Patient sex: M
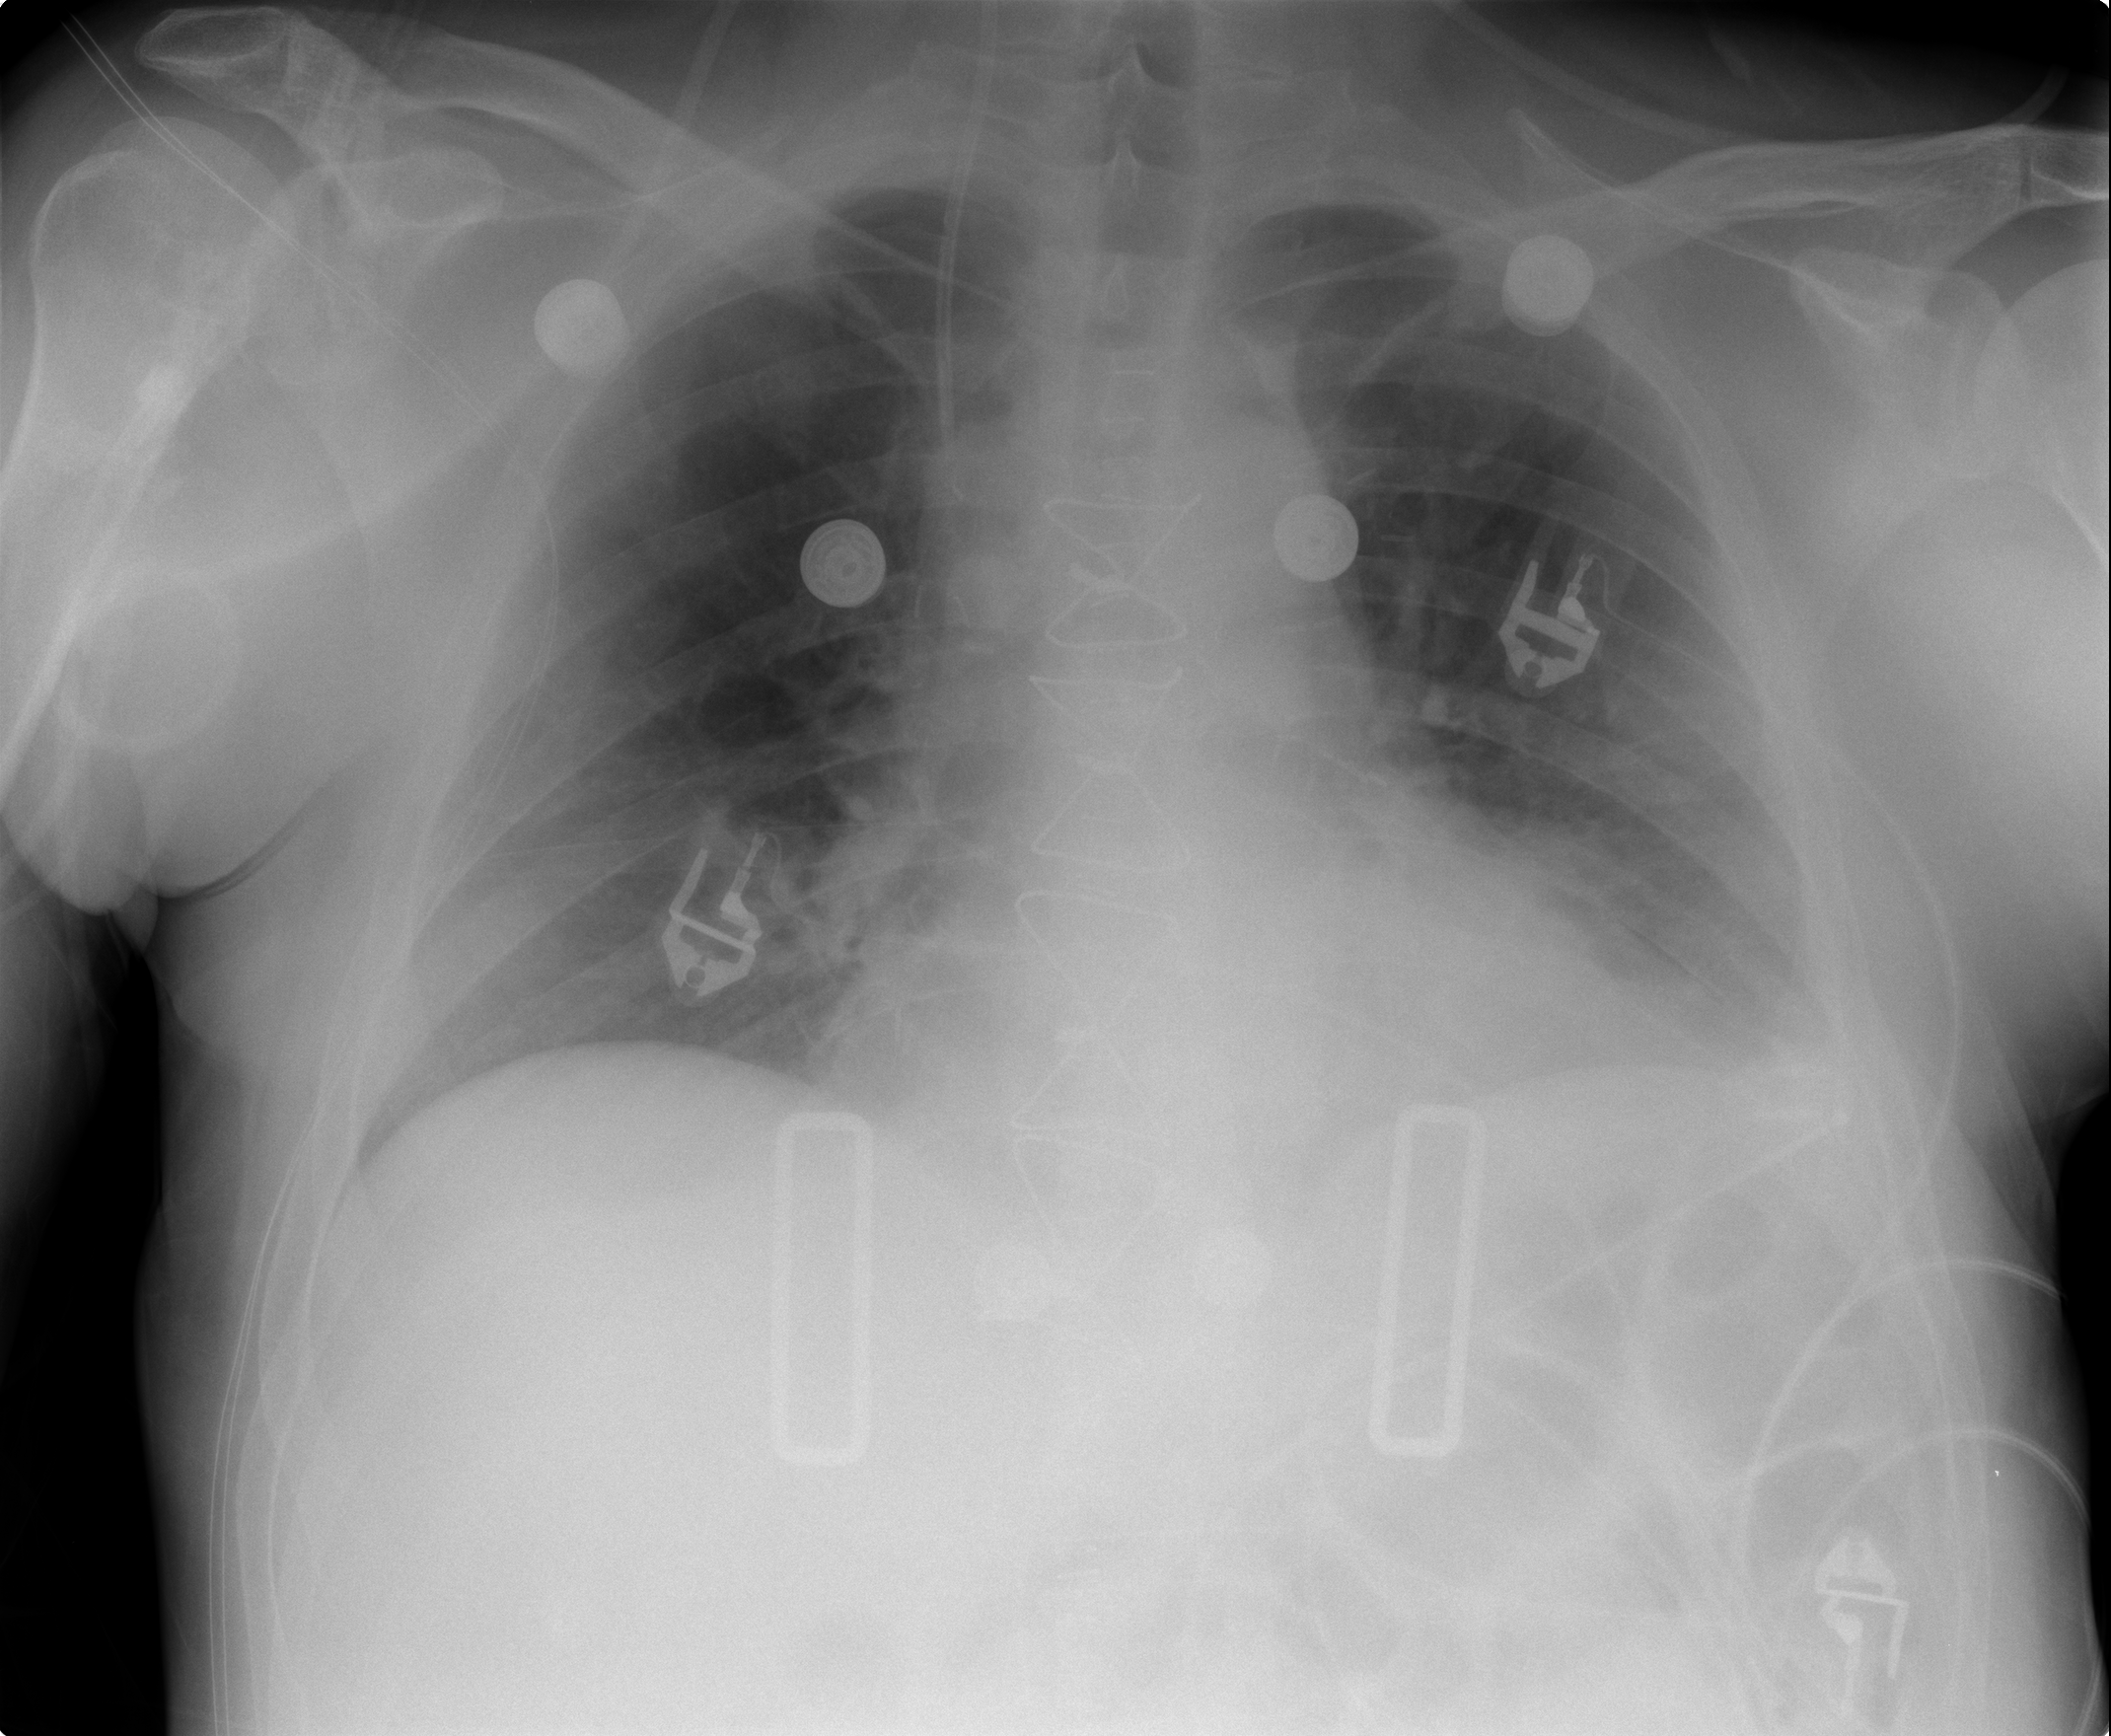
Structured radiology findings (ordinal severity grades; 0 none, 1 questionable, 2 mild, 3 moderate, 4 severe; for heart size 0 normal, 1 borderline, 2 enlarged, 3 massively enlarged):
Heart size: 1
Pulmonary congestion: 0
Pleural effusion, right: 0
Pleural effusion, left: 1
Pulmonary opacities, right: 0
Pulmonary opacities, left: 0
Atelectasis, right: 0
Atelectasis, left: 2